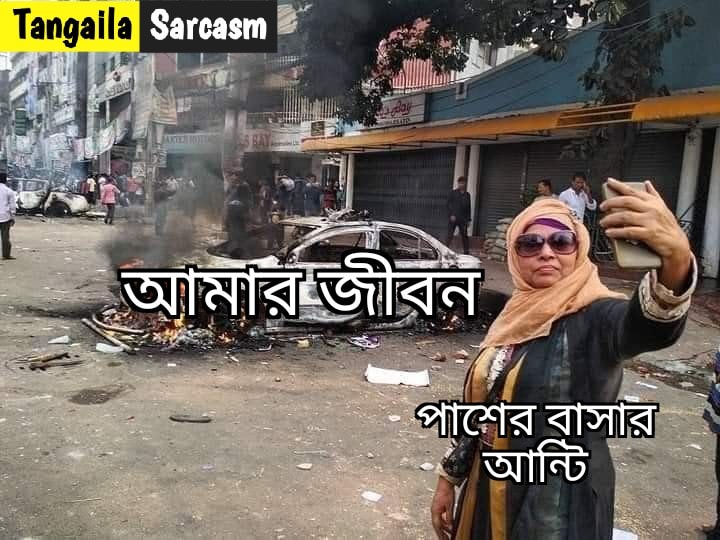
Caption: আমার জীবন   পাশের বাসার আন্টি
Label: hate